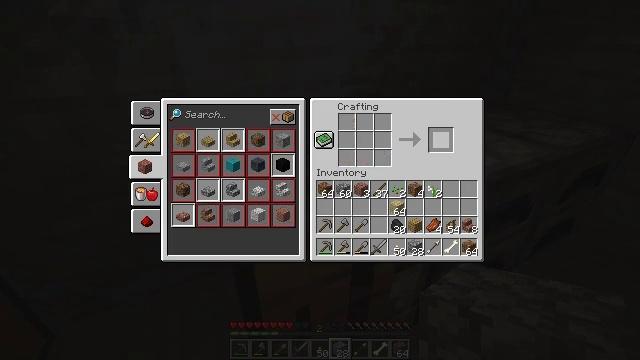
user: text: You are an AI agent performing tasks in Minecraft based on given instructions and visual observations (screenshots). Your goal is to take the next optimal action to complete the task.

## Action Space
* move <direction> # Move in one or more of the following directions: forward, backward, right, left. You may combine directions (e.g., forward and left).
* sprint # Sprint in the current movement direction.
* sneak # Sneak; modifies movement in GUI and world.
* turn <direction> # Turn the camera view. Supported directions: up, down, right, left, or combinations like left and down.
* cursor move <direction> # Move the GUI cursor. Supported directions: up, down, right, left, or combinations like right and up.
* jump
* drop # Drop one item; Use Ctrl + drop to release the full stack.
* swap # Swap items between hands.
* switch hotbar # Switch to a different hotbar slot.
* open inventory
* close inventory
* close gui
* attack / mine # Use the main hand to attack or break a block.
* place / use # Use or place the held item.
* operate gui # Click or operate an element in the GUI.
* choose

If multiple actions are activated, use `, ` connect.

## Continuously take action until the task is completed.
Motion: motion action
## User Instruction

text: Create granite stairs with granite blocks.
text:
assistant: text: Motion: no_op